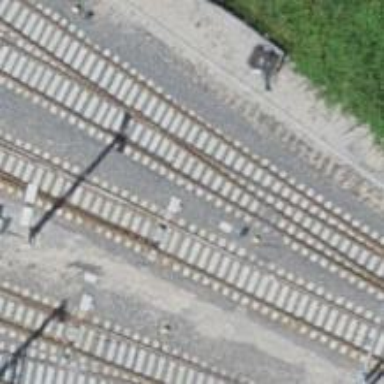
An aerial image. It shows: Railway yard with one track. The railway is electrified with contact line at dual voltages of 3000 and 15000.